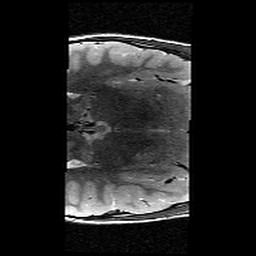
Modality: T2w
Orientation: axial
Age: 9
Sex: male
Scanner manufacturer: siemens
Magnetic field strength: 3 T
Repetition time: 9.23 s
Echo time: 0.067 s